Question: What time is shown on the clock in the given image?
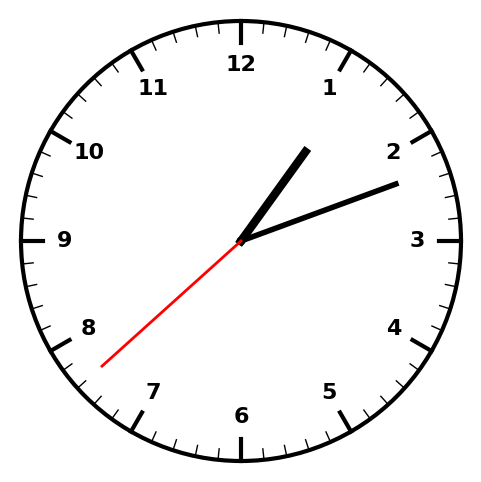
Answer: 01:11:38